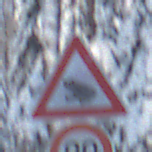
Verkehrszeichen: AmphibienwanderungRechts
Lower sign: Geschwindigkeit80
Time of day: MorningAfternoon
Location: Outdoor (Nature)
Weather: Clear
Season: Winter
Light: Natural